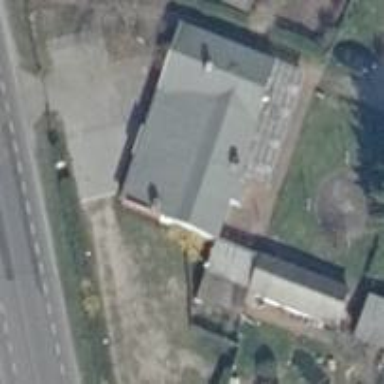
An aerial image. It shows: Restaurant.